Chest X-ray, PA view. Patient: 69 years old, sex M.
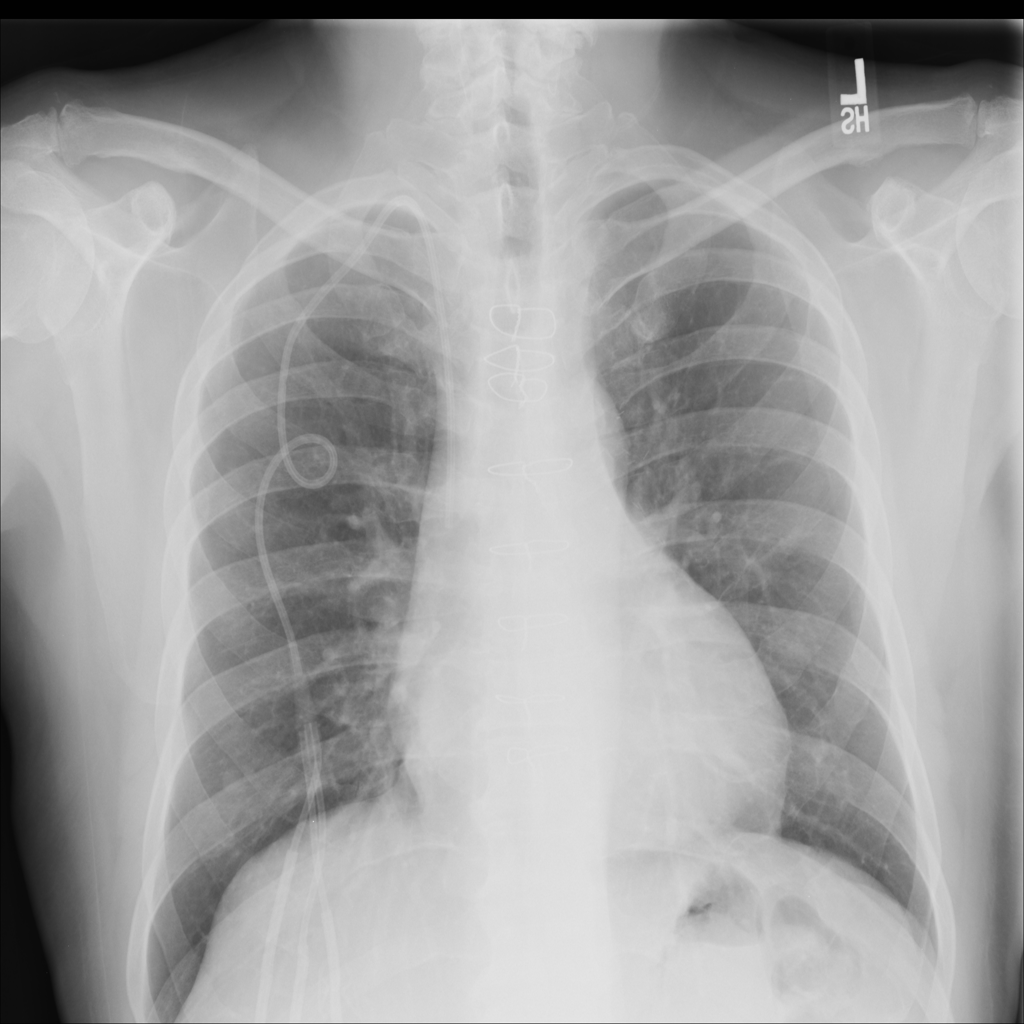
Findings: No Finding